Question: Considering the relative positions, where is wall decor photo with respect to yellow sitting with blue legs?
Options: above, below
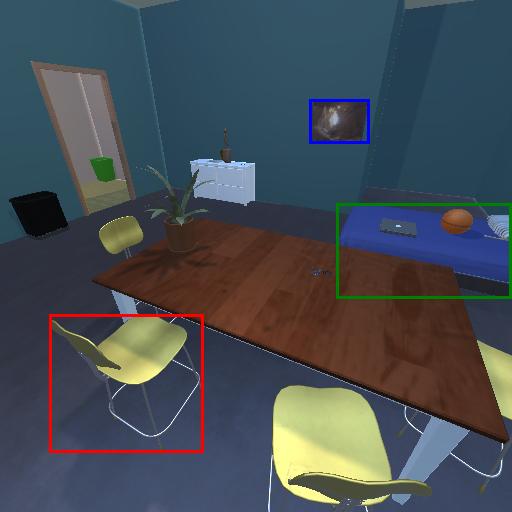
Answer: above